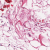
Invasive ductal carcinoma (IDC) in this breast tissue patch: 0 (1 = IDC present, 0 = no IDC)